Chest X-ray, AP view. Patient: 67 years old, sex F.
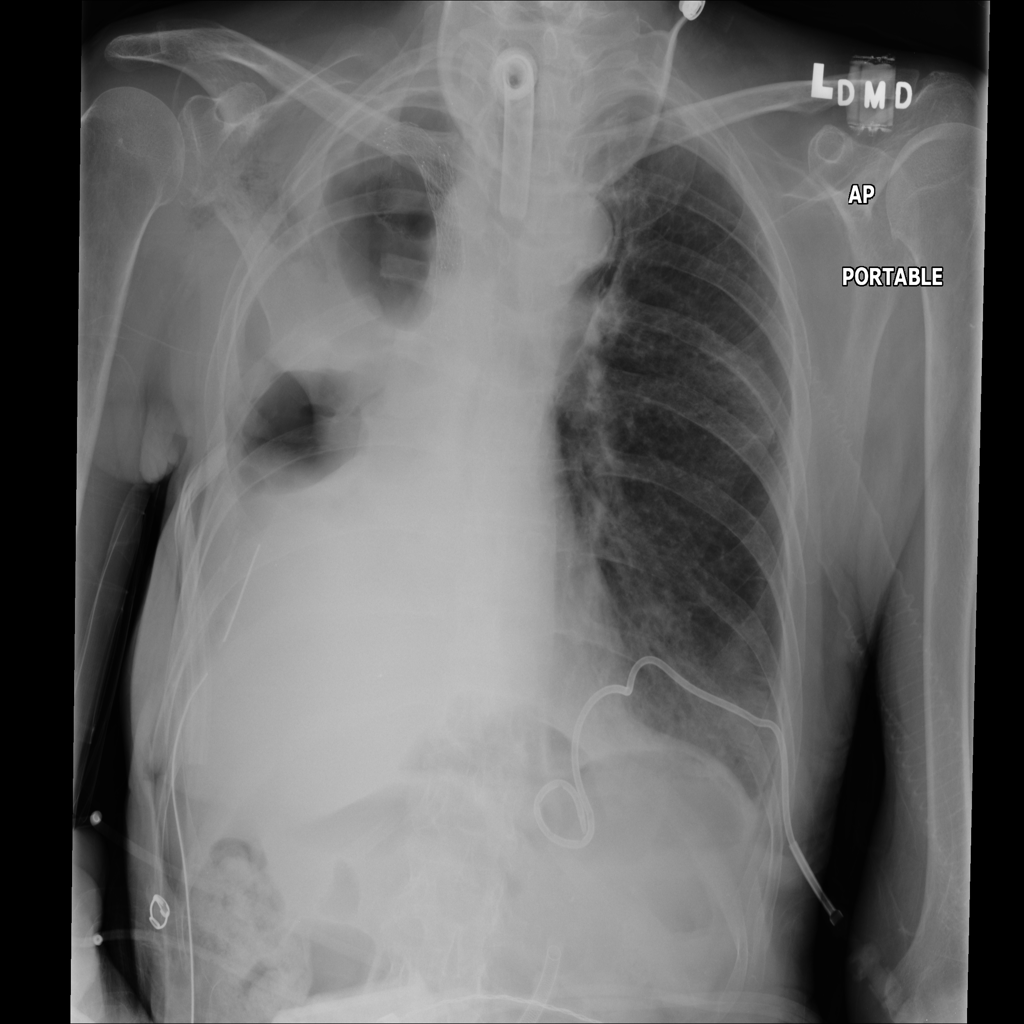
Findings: Emphysema, Infiltration